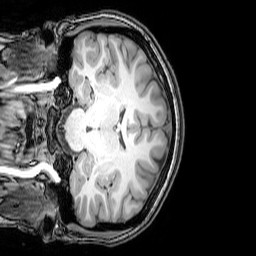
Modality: T1w
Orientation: coronal
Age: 22
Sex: female
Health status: healthy
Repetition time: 0.081 s
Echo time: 0.037 s